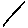
Label: line